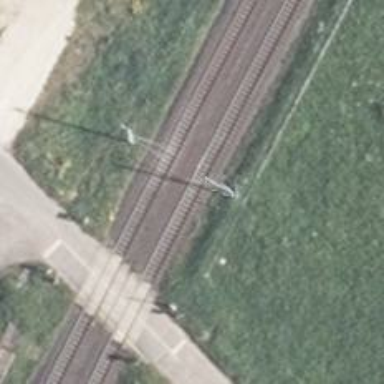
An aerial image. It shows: Railway signal.